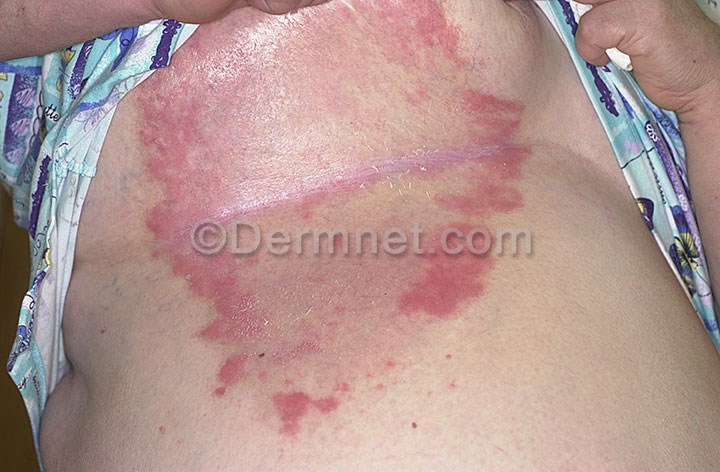
Disease: Tinea Ringworm Candidiasis and other Fungal Infections